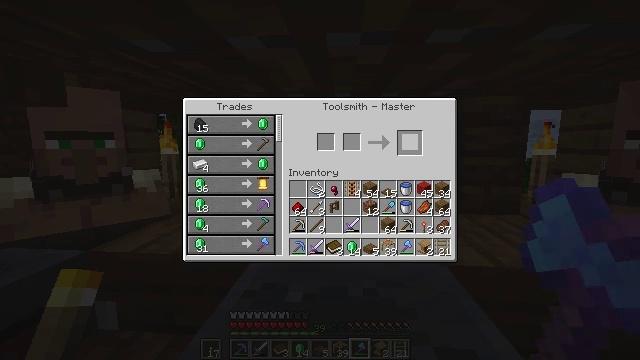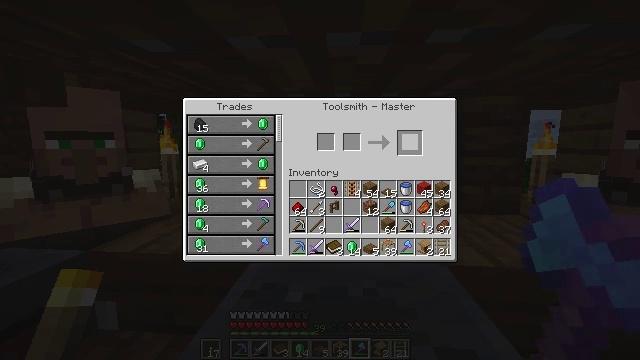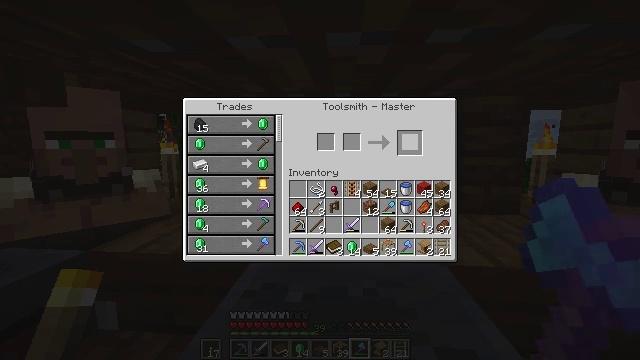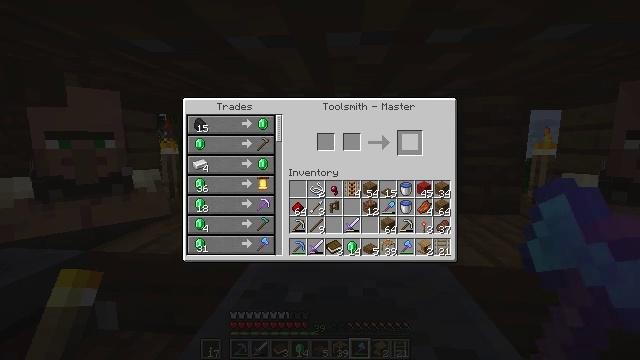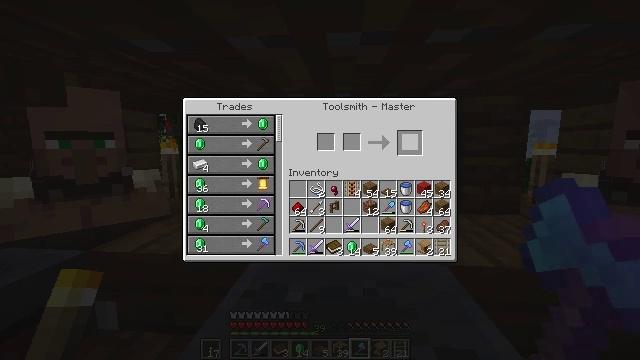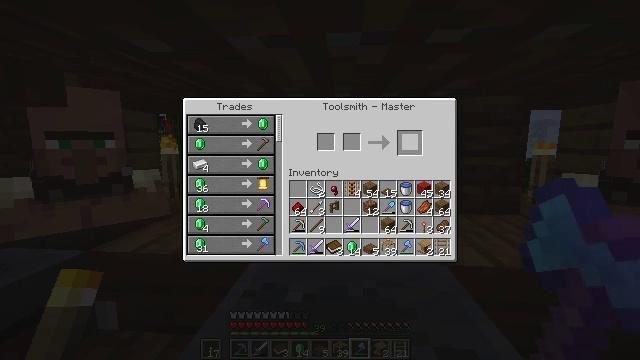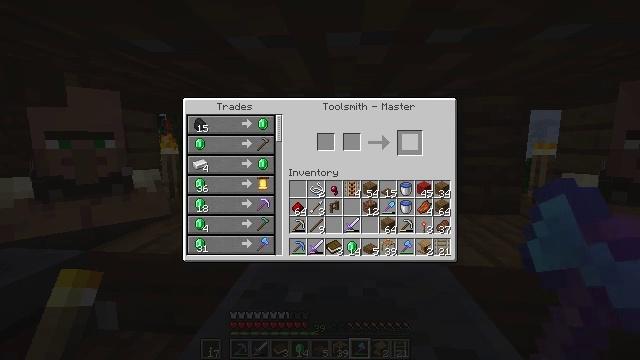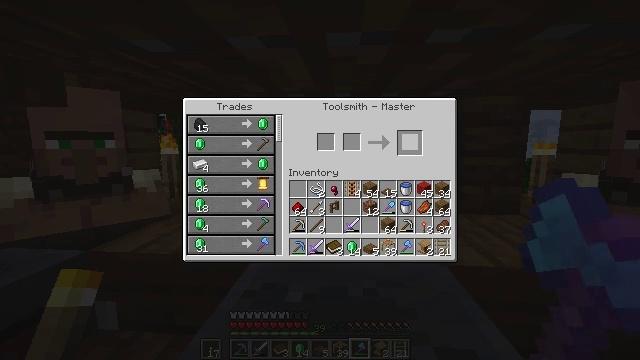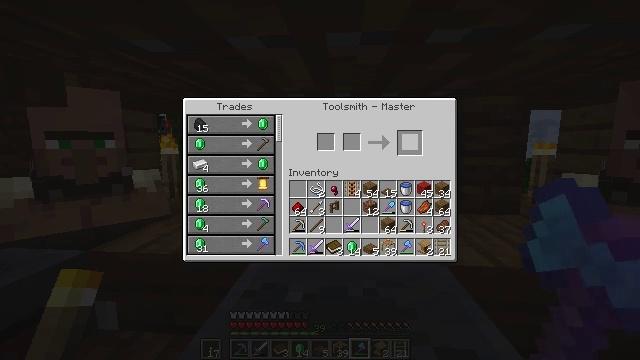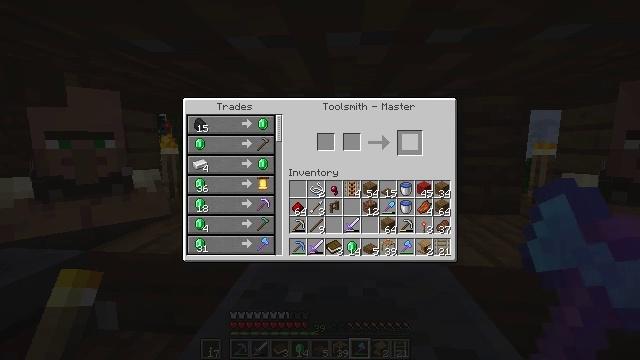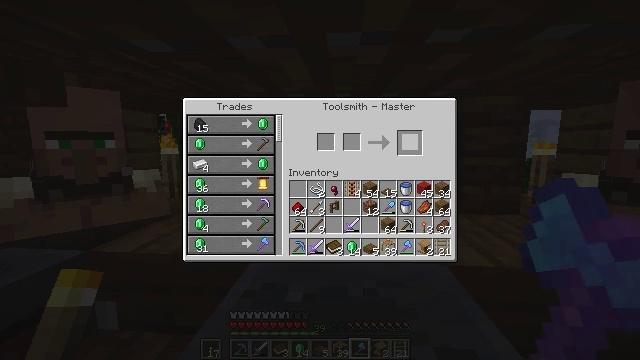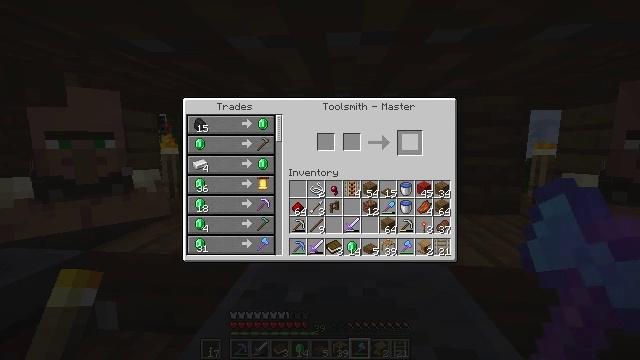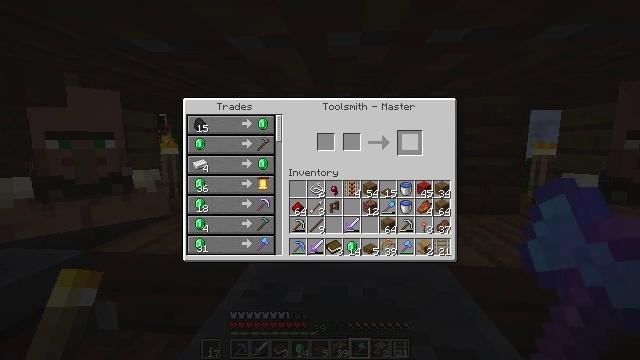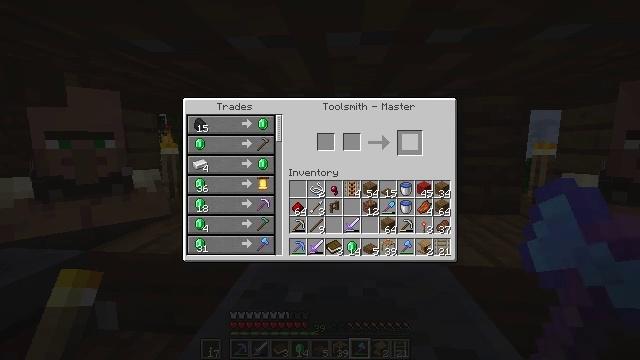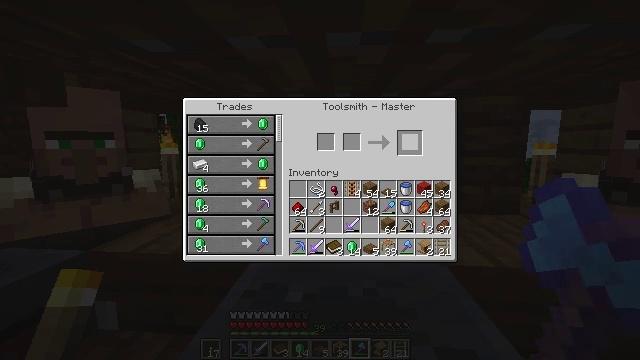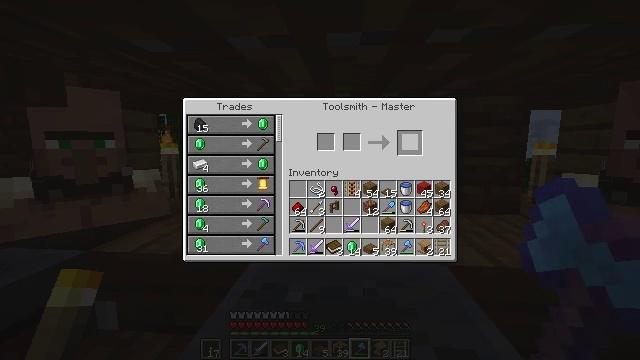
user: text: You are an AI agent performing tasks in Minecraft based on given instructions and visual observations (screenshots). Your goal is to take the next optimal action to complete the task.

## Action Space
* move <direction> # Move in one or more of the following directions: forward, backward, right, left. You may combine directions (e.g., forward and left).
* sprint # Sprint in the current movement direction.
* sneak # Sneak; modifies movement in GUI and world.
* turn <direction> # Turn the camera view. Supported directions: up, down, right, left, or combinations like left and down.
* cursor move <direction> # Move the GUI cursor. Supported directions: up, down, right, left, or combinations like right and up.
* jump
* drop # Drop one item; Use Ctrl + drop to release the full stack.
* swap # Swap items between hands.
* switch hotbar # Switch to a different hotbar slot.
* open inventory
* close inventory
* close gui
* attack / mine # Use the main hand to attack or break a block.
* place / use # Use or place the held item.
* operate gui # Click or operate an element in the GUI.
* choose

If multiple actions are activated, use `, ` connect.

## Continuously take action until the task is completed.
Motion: motion action
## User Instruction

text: Collect the spruce slab.
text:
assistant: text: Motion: no_op
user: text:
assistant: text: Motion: no_op
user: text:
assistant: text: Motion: no_op
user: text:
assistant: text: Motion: no_op
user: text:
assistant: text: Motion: no_op
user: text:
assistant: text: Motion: no_op
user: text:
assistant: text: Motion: no_op
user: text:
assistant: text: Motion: no_op
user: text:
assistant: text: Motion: no_op
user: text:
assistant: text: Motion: no_op
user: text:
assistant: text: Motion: no_op
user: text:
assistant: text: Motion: no_op
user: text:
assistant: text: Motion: no_op
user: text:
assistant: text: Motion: no_op
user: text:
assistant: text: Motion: no_op
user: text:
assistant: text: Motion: no_op
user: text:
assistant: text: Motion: no_op
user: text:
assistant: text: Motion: no_op
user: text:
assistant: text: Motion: no_op
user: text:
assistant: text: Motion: no_op
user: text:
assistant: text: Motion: no_op
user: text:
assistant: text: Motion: no_op
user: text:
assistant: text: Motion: no_op
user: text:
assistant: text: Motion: no_op
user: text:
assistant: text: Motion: no_op
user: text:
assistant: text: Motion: no_op
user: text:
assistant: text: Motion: no_op
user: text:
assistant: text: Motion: no_op
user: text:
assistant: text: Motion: no_op
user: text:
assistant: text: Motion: no_op